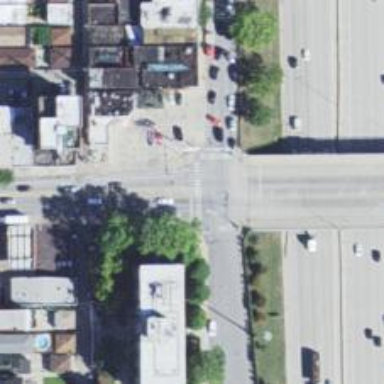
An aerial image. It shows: Crossing on the footway with zebra markings.